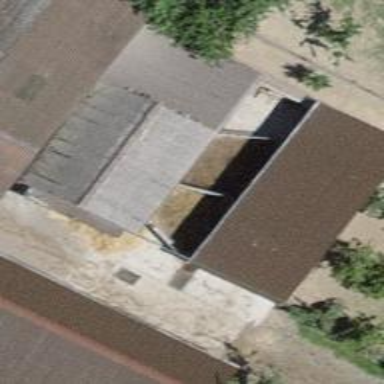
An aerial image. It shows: Farm auxiliary building.